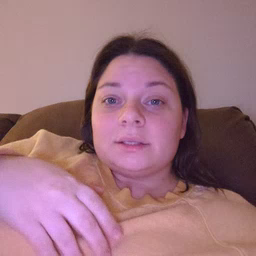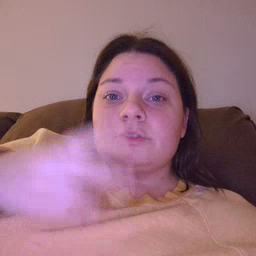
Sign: dog